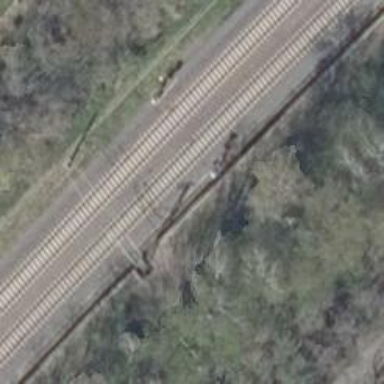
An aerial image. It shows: Railway signal.